Field crop: maize
Growth stage: 2
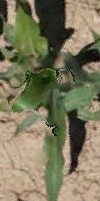
Species: maize